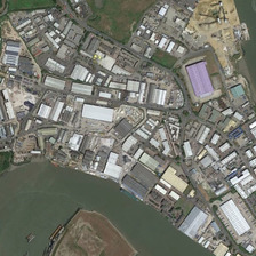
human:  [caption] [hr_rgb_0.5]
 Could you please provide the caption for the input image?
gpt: Many industrial buildings are near industrial water.

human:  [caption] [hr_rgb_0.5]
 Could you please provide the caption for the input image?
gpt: the houses in the industrial area are blue and yellow .

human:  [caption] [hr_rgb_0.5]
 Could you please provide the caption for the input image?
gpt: Many industrial zones along the lake.

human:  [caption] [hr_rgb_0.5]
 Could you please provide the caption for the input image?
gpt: Many industrial buildings are close to a piece of water in the industrial area.

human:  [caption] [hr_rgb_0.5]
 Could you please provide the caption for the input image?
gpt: There are many industrial areas along the lake.